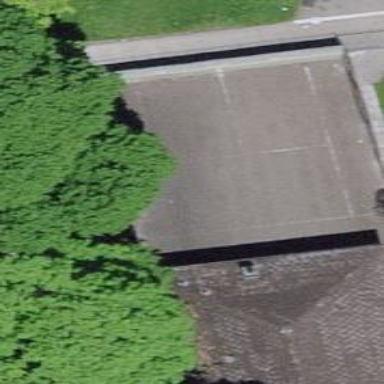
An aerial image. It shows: Tennis court on pitch.